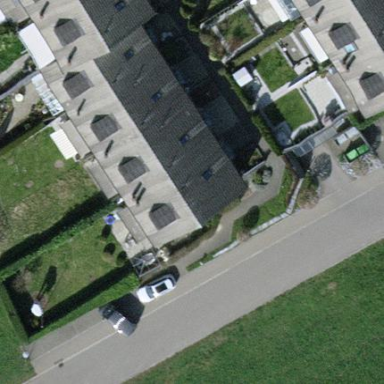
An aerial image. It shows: Semi-detached house.